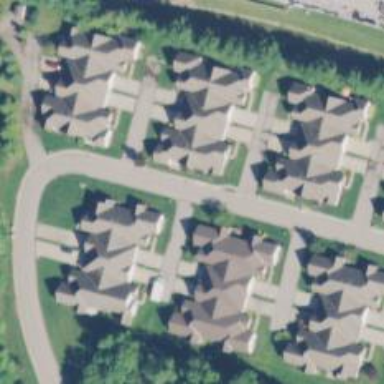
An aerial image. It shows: Shared driveway designated as service road.